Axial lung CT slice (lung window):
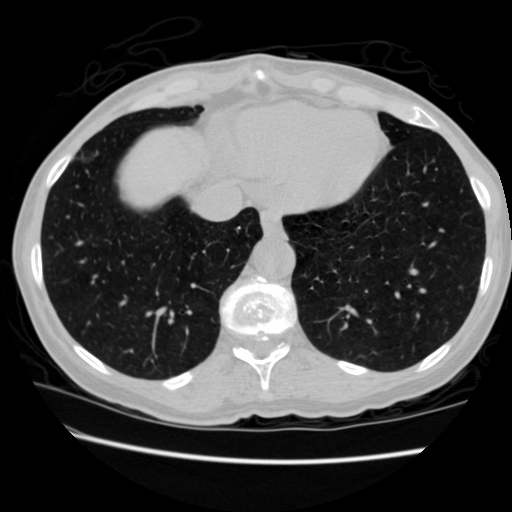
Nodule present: no